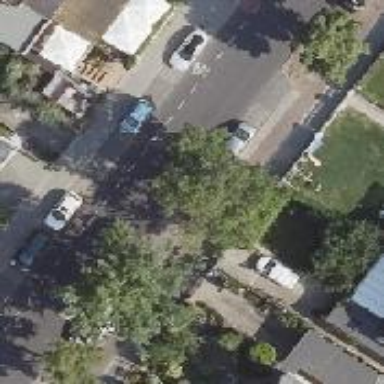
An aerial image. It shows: Avenue lined with deciduous broadleaved trees.